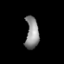
Tissue: lung
Cell type: T cells
Senescence score: 0.2153
Nuclear area (px): 414
Mean DAPI intensity: 140.966